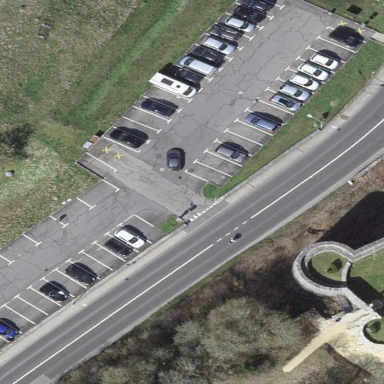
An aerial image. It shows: Parking area with surface.